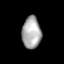
Tissue: lung
Cell type: Epithelial cells
Senescence score: 0.2021
Nuclear area (px): 597
Mean DAPI intensity: 169.439